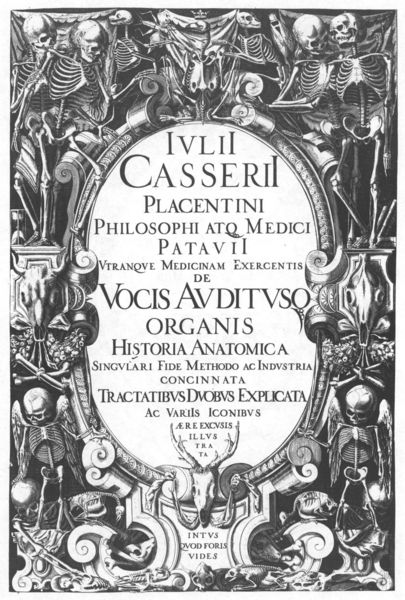
Titel: De vocis auditusque organis historia anatomica
Schlagwörter: flügel, schatten, weiß, grau, schwarz, tiere, ornament, anatomie, böse, federn, leiche, rahmen, schädel, sockel, tod, tot, schnur, oval, engel, schrift, graphik, rand, ornamente, knochen, buch, rippen, becken, druck, stich, titel, schwarzweiß, text, plakat, titelblatt, buchtitel, skelett, voluten, hölle, stundenglas, schnecken, urkunde, geweih, kupferstich, gerippe, traktat, medici, latein, lateinisch, gebeine, skelette, organe, rollwerk, todesengel, fügel, gefallene engel, vorsatz, vorsatzblatt, ivlil, geschichte der anatomie, casser